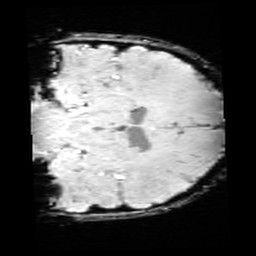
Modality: SWI
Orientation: coronal
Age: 13
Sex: male
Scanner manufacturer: siemens
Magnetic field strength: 3 T
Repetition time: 0.027 s
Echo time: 0.02 s